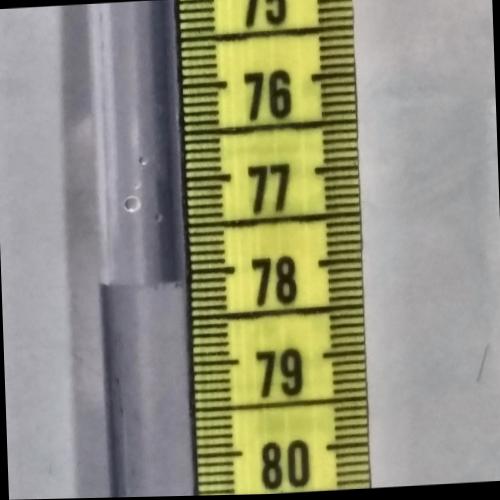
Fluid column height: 78.1 cm